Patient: sex M, age 29
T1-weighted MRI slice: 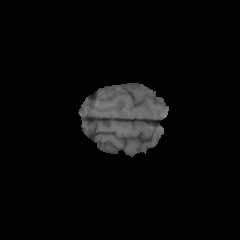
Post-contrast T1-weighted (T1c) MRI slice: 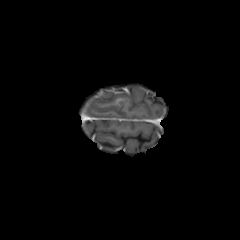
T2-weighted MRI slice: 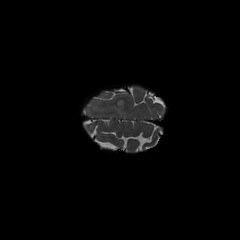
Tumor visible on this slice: yes
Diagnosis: Glioblastoma, IDH-wildtype
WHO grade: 4